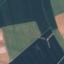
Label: AnnualCrop